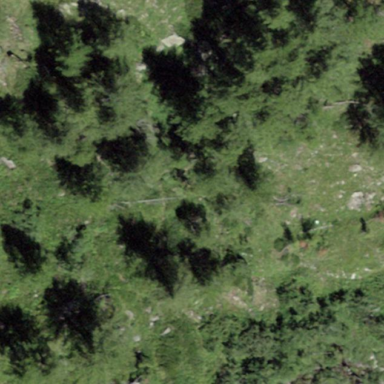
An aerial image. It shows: Forest dominated by needle-leaved trees.